Question: I am trying to crop a picture on right on along the contour. The object is detected using surf features and than i want to crop the image of extactly as detected.
When using crop some outside boundaries of other object is includes. I want to crop along the green line below. OpenCV has 'RotatedRect' but i am unsure if its good for cropping.
Is there way to perfectly crop along the green line
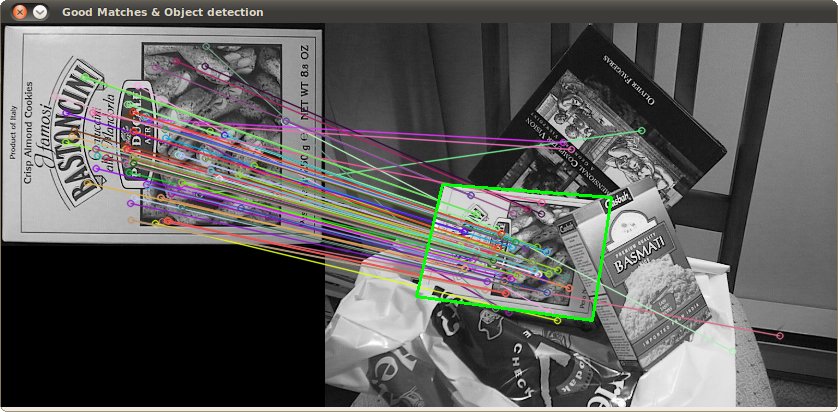
Answer: I assume you get you get your example from <URL>.